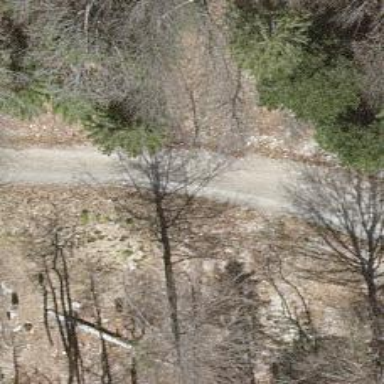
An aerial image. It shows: Gravel track road.